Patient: sex F, age 75
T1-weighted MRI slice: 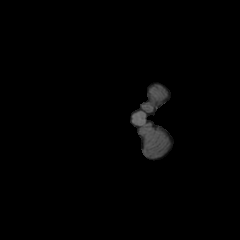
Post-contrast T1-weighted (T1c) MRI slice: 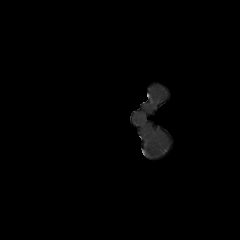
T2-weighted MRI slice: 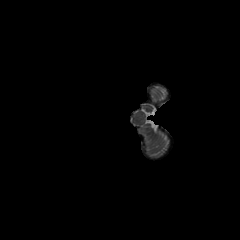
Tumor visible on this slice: no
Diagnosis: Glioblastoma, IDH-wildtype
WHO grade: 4